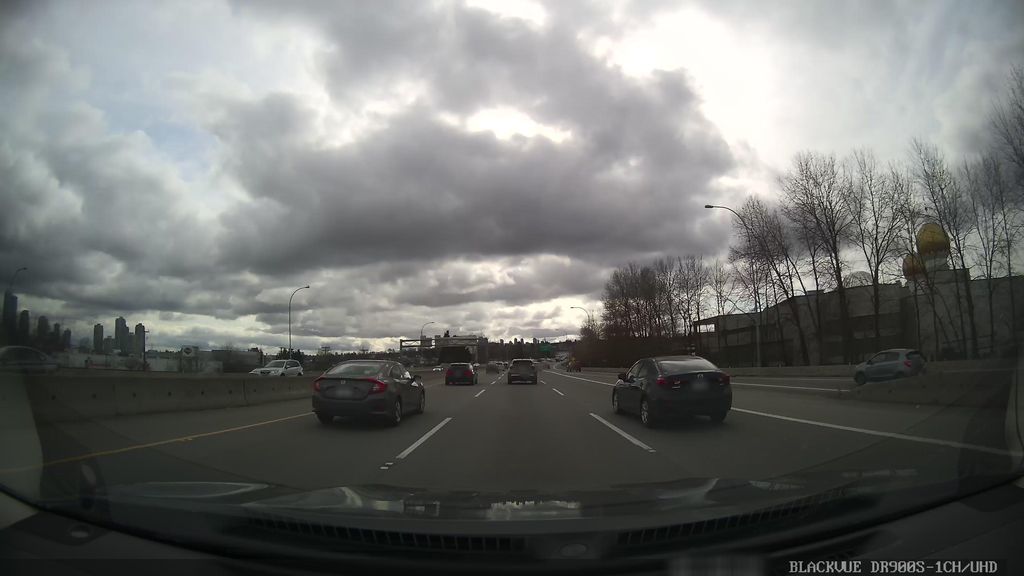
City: vancouver